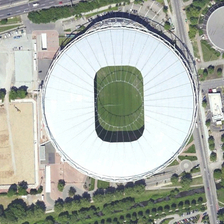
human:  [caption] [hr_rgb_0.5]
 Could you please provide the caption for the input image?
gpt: a circle stadium is surrounded by some green trees .

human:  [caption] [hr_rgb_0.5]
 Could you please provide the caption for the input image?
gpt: a circle stadium is surrounded by some green trees .

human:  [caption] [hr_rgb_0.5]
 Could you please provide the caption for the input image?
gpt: a circle stadium is surrounded by some green trees .

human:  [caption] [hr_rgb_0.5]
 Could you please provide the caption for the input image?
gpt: a circle stadium is surrounded by some green trees .

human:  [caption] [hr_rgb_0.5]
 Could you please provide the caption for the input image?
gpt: a circle stadium is surrounded by some green trees .